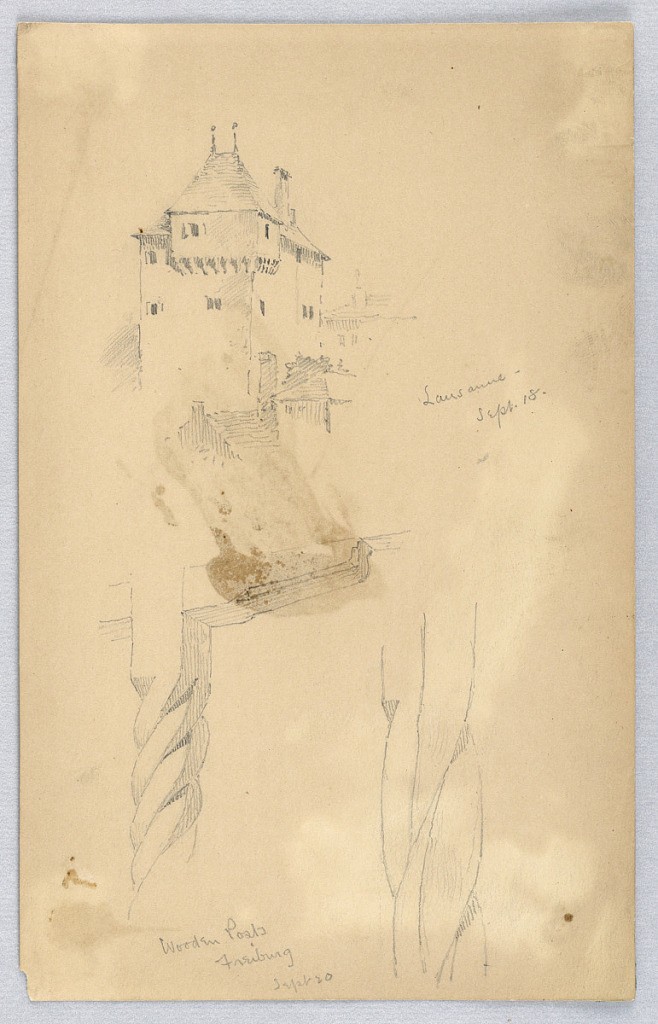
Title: Sketches at Lausanne
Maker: Arnold William Brunner, American, 1857–1925
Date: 1883
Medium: Graphite on brown paper
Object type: Drawing
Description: Top, tower at Lausanne. Below, sketches of wooden posts.